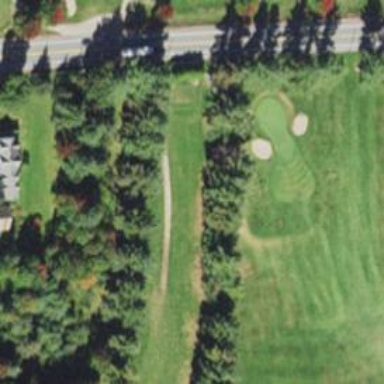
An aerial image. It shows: Service road used as golf cart path.